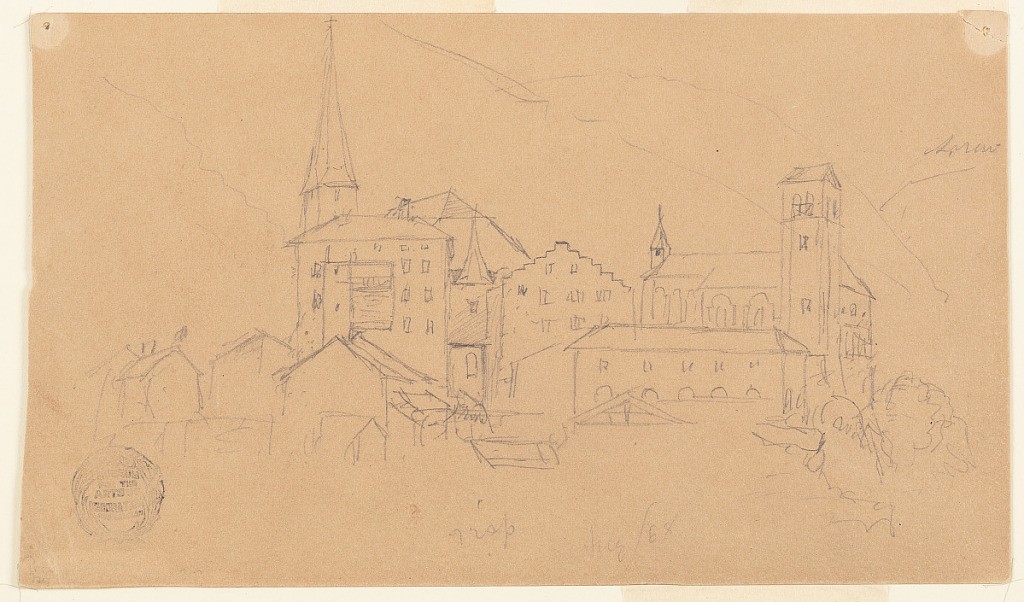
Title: Old Town of Visp, Switzerland
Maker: Frederic Edwin Church, American, 1826–1900
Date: August 1868
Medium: Graphite on light brown wove paper
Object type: Drawing
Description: Landscape and architecture sketch showing a view of closely-grouped buildings in the Old Town of Visp, Switzerland. At left, the pointed spire of Dreikönigskirche is visible, while at right, the belltower and rectangular basilica of St. Martin's Catholic Church are shown. A prominent building with a stepped gable at center is surrounded by several other multi-storied buildings. In the background, overlapping mountain ridges of the Bernese Alps are rendered as outlines.